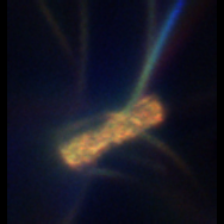
Taxon: Chaetoceros
Group: Diatoms